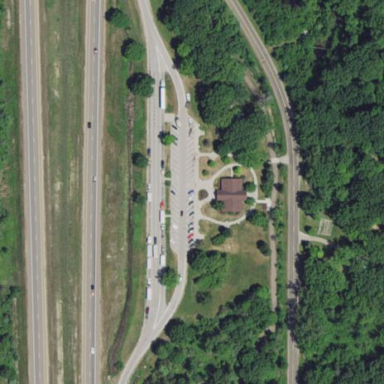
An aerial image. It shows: Rest area along the road.